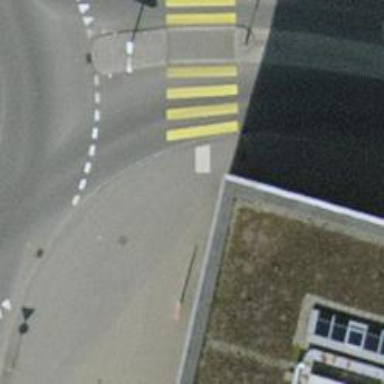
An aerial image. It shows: Kerb serving as barrier.